Field crop: tomato
Growth stage: 1
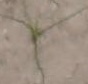
Species: cyperus